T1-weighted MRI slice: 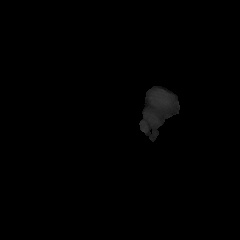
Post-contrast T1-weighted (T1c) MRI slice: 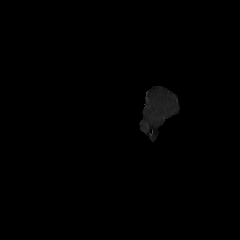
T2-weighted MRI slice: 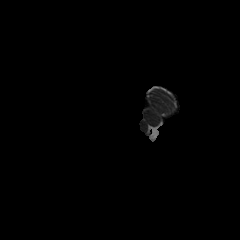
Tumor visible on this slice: no